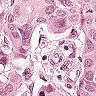
Metastatic tissue present: yes